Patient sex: M
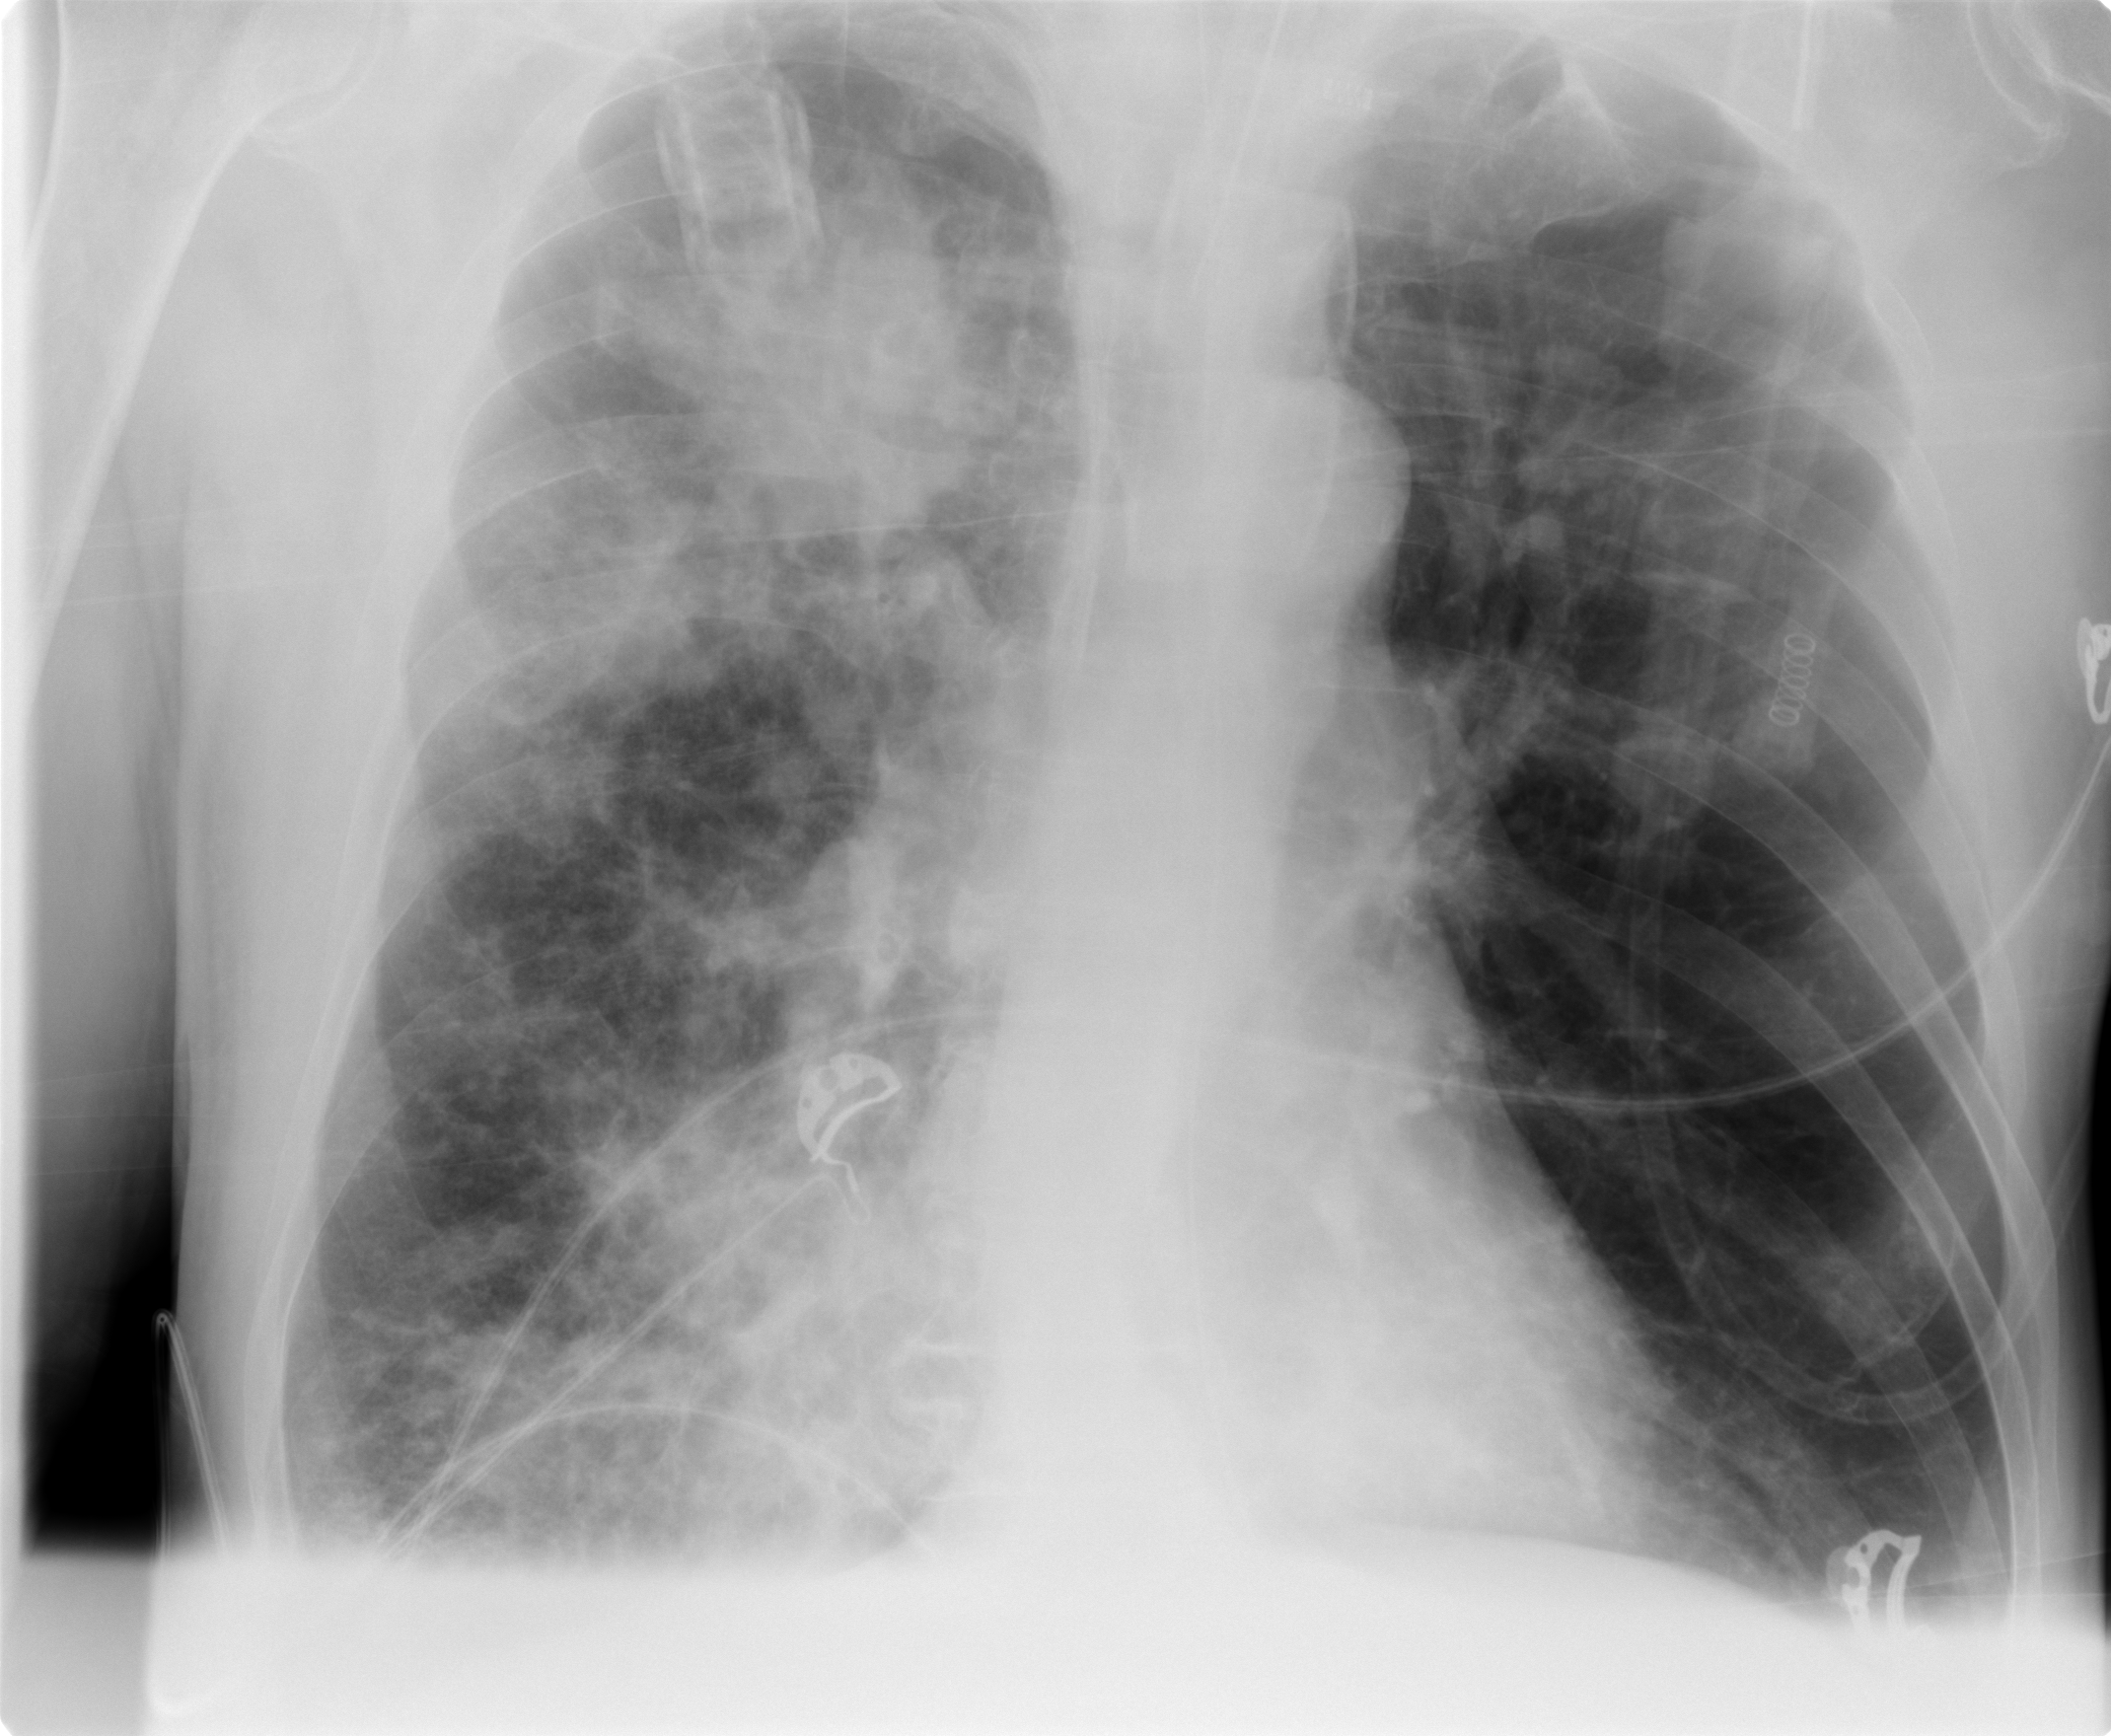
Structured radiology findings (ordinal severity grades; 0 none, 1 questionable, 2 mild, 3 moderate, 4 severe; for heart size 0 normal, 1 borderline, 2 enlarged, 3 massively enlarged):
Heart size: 0
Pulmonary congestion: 2
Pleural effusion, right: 2
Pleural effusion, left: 0
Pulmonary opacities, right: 3
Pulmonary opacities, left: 0
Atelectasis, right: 3
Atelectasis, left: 0